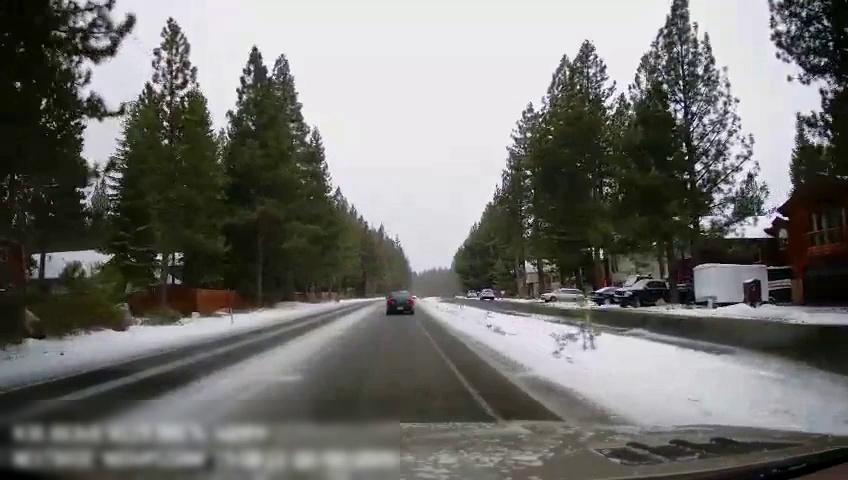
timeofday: Day
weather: Snowy
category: Drivable Space
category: Drivable Space
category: Vehicles | Car
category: Vehicles | Car
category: Vehicles | Truck
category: Vehicles | Truck
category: Vehicles | SUV
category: Vehicles | SUV
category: Vehicles | Car
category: Lanes | Current Lane